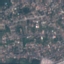
Land use / land cover: Residential